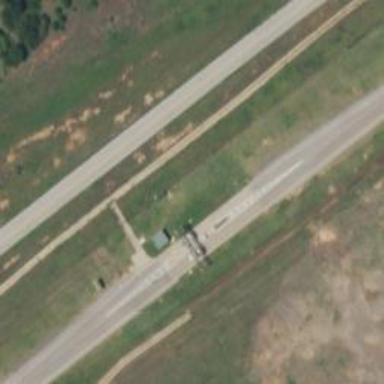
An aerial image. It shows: Toll gantry on the road.